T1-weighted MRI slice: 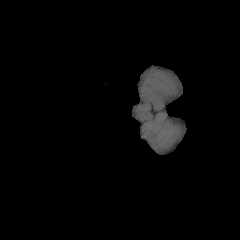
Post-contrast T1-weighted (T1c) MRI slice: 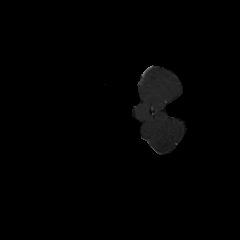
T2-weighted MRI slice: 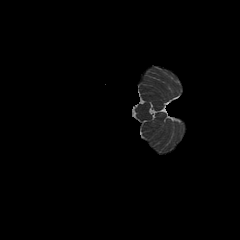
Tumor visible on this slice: no